Aerial crown-view tile of a tropical tree (Barro Colorado Island, Panama), acquired 20240813:
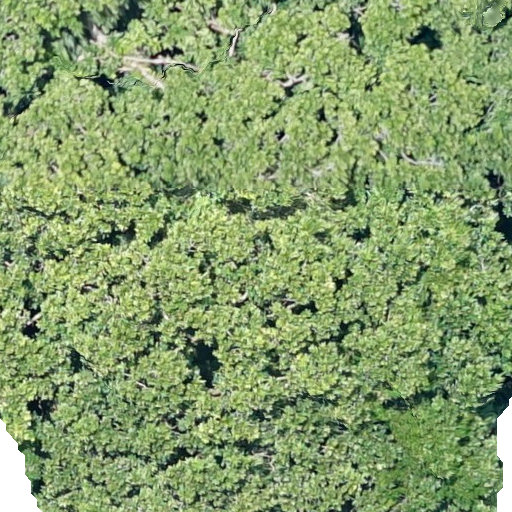
Species: Anacardium excelsum
GBIF accepted scientific name: Anacardium excelsum
Crown area: 655.731 m²